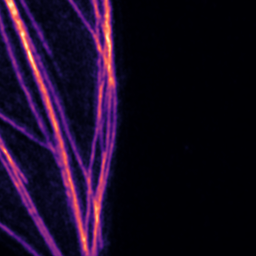
Label: Super-resolution Microtubules image